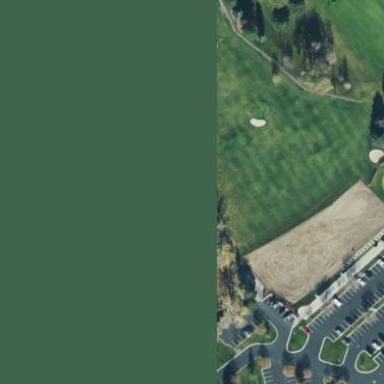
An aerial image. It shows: Grassy area designated as driving range for golf.